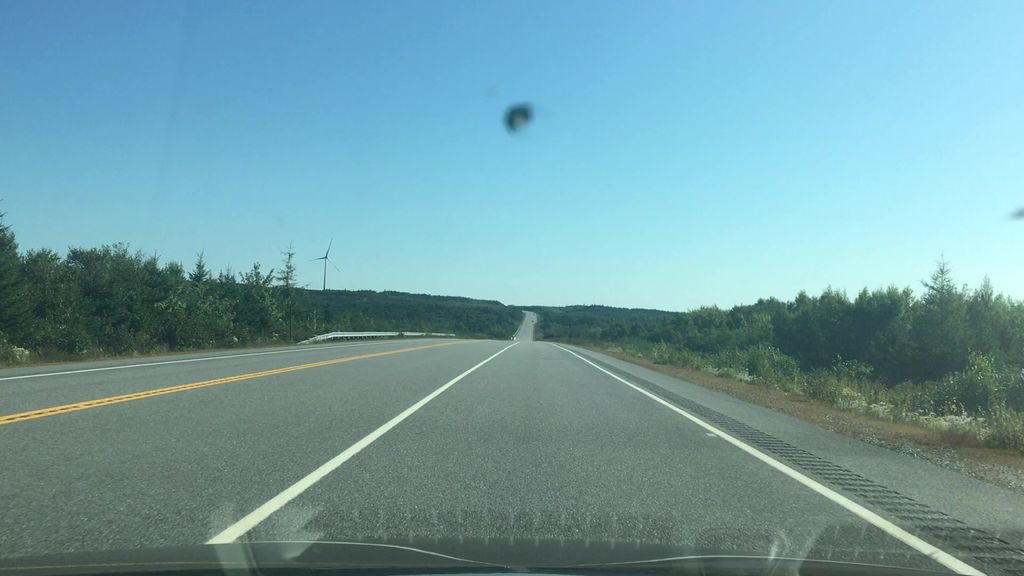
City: halifax